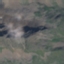
Land use / land cover class: HerbaceousVegetation